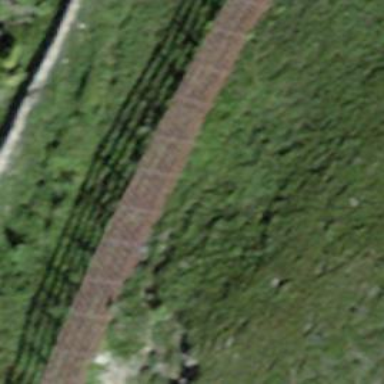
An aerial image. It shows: Avalanche barrier made of fence.